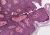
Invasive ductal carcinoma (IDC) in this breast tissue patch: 0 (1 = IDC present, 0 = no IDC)